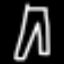
Label: pants